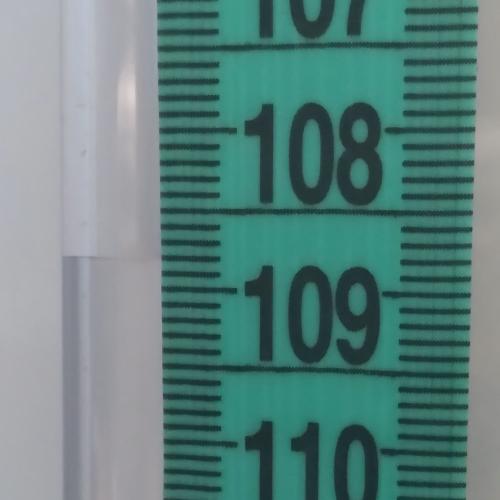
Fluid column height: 108.8 cm